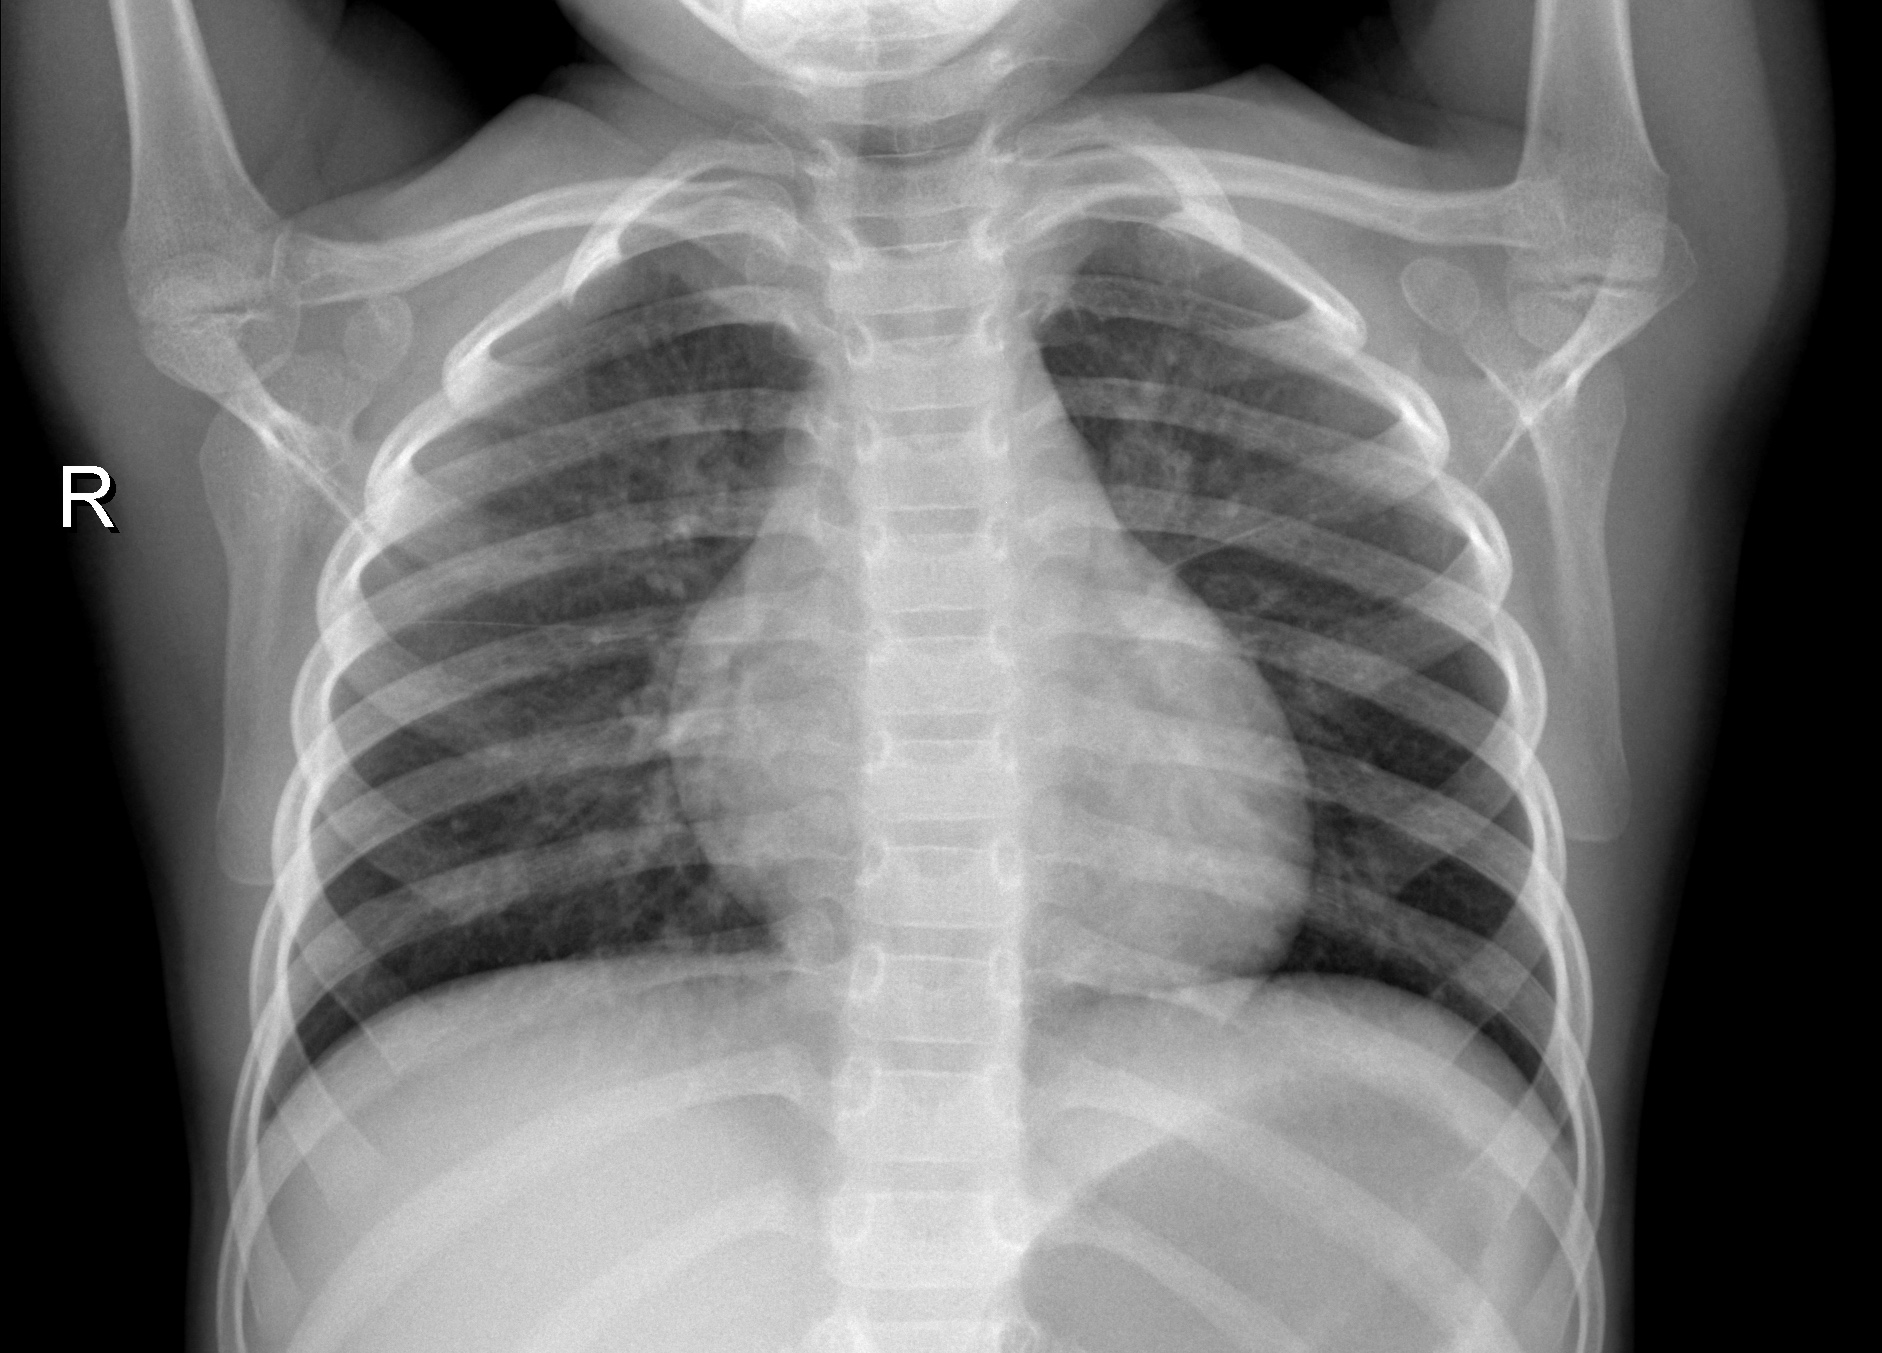
Diagnosis: NORMAL